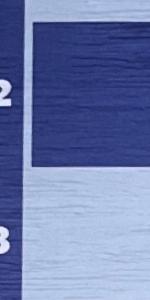
Label: Empty